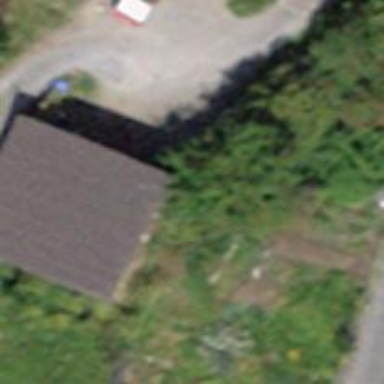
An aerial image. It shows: Barn.